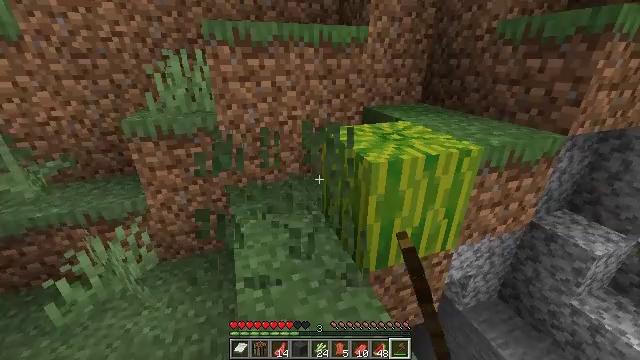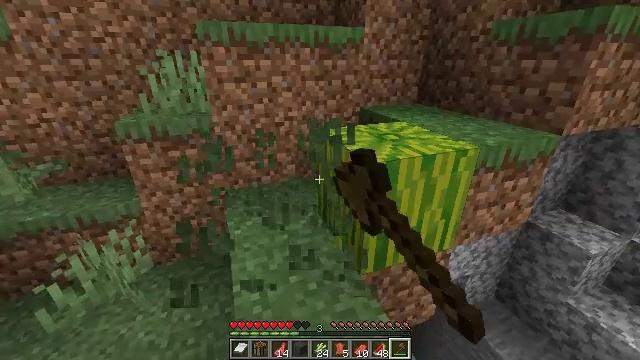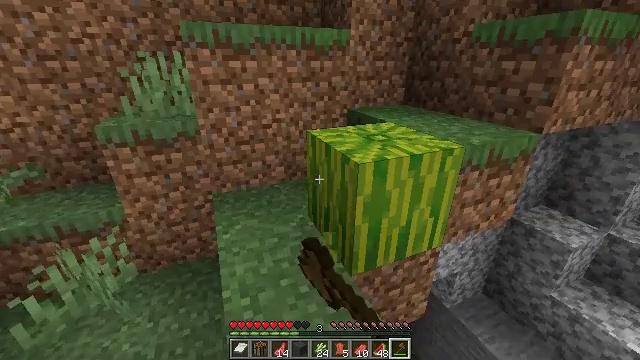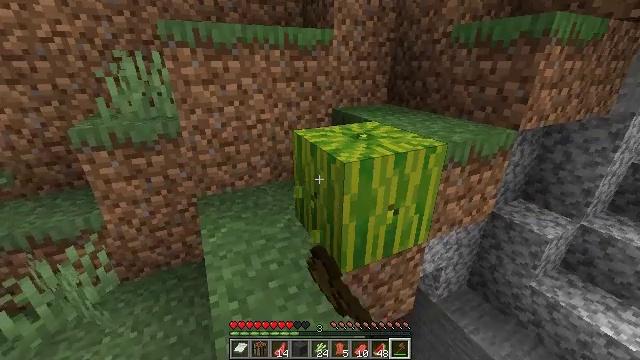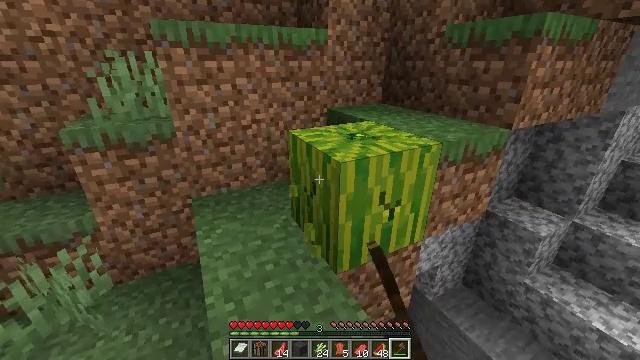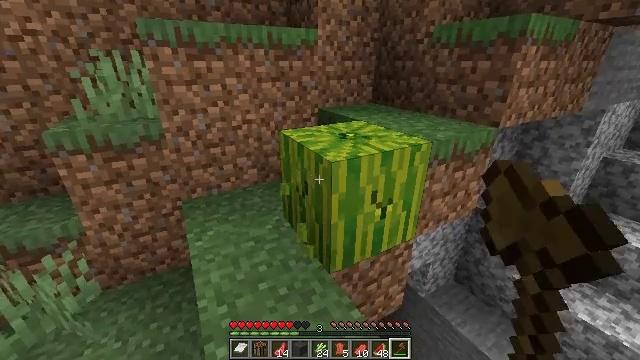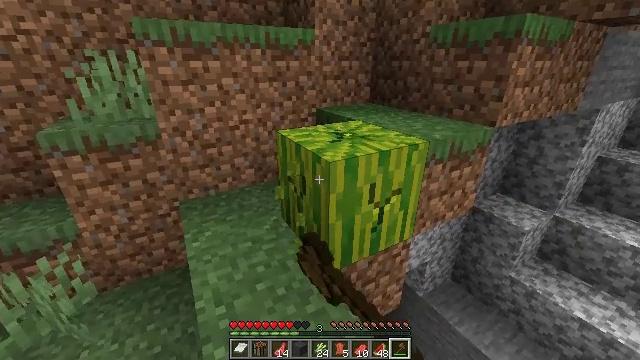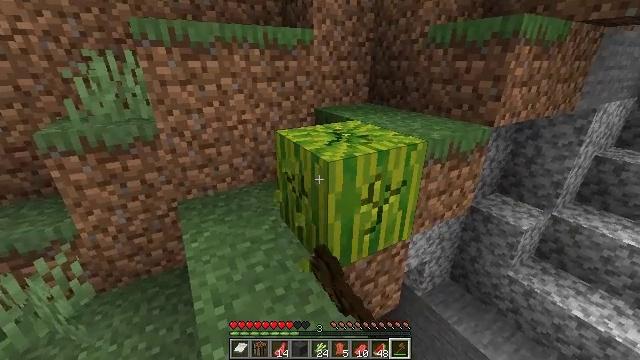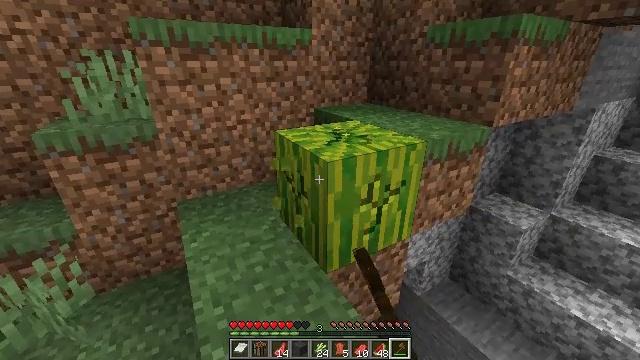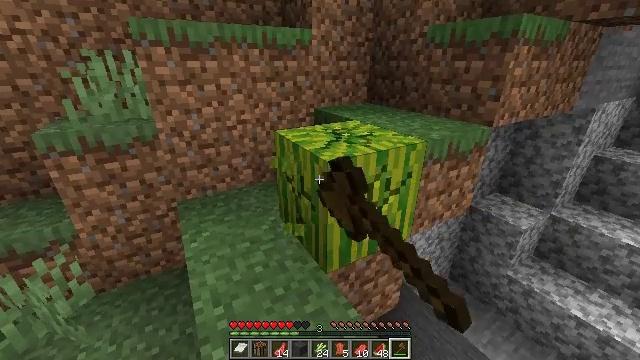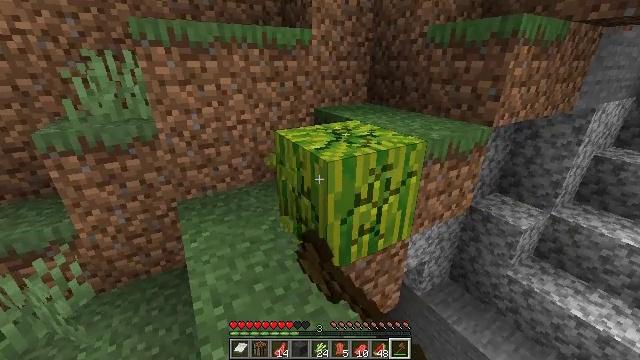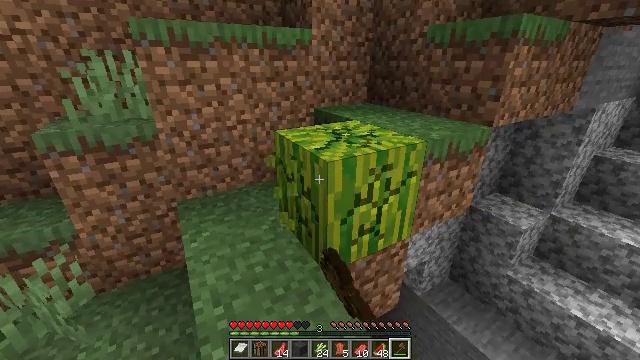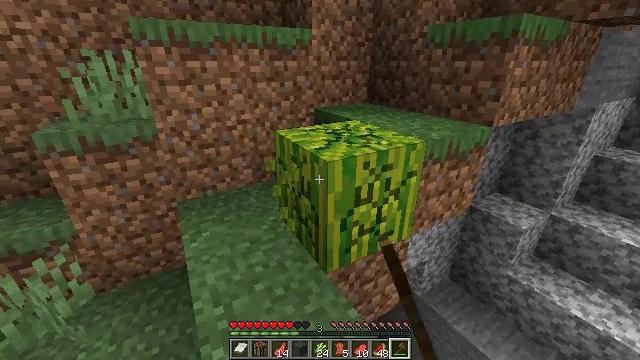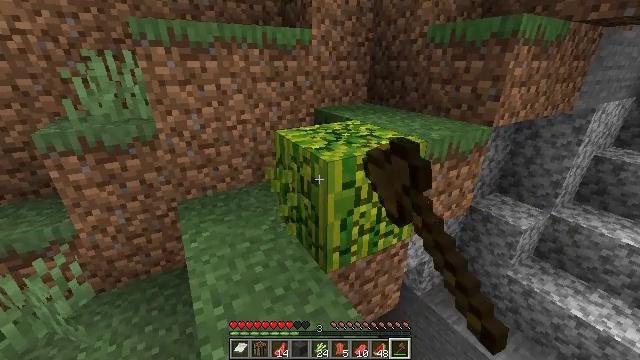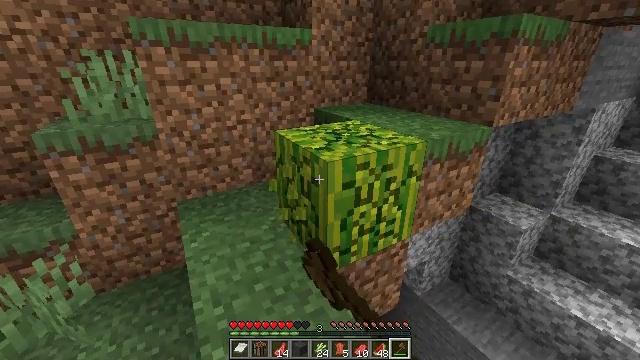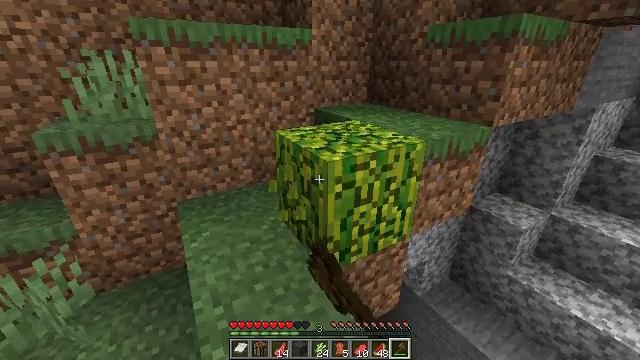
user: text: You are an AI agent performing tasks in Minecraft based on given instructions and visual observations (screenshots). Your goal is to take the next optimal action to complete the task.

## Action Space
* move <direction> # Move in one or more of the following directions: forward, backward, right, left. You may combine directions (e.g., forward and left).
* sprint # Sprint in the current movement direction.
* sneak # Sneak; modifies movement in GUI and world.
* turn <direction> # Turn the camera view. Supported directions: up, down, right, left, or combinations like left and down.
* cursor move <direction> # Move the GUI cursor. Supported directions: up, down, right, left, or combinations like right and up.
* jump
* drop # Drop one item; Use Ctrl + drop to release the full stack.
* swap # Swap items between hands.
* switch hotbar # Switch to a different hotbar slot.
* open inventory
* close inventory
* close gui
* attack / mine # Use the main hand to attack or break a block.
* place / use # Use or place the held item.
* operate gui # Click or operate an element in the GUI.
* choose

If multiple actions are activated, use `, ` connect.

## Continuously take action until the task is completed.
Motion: motion action
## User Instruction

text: Attack the melon to collect it.
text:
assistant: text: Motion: attack / mine
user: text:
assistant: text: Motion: turn right, attack / mine
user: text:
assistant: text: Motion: turn right, attack / mine
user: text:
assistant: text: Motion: turn right, attack / mine
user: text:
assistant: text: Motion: turn right, attack / mine
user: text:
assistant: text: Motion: attack / mine
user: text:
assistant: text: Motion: attack / mine
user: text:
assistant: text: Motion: attack / mine
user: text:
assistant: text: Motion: attack / mine
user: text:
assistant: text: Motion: attack / mine
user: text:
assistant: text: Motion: attack / mine
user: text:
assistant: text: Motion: attack / mine
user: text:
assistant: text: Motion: attack / mine
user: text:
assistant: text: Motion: attack / mine
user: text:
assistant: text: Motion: attack / mine
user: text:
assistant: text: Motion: attack / mine
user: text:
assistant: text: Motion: attack / mine
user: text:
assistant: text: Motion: attack / mine
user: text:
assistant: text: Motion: attack / mine
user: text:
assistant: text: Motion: attack / mine
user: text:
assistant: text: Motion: attack / mine